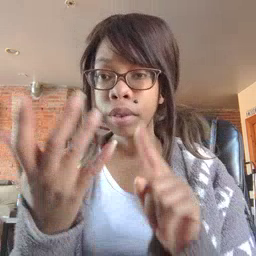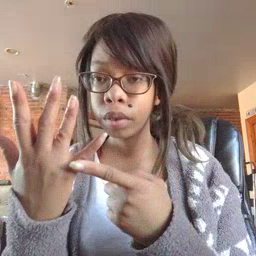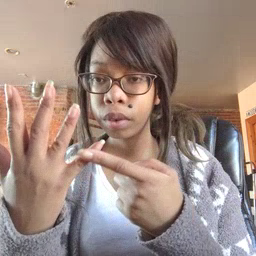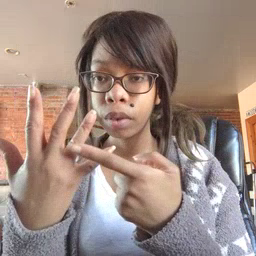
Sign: finger